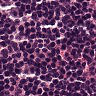
Metastatic tissue present: no